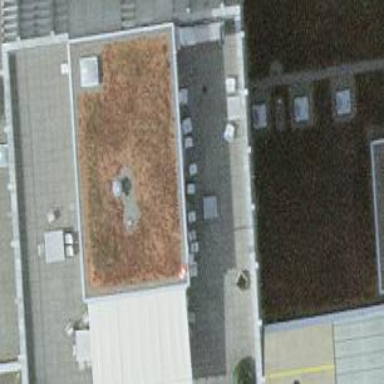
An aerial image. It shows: Part of building.